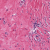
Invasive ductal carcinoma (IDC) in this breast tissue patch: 0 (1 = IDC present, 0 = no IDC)